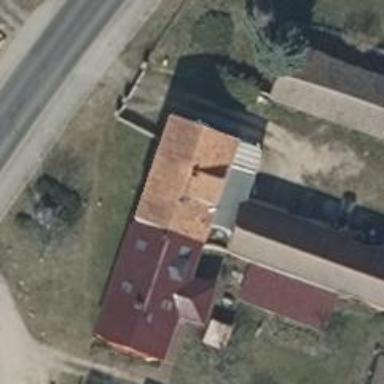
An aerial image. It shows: House with gabled roof oriented along the building. The roof is maroon in color.